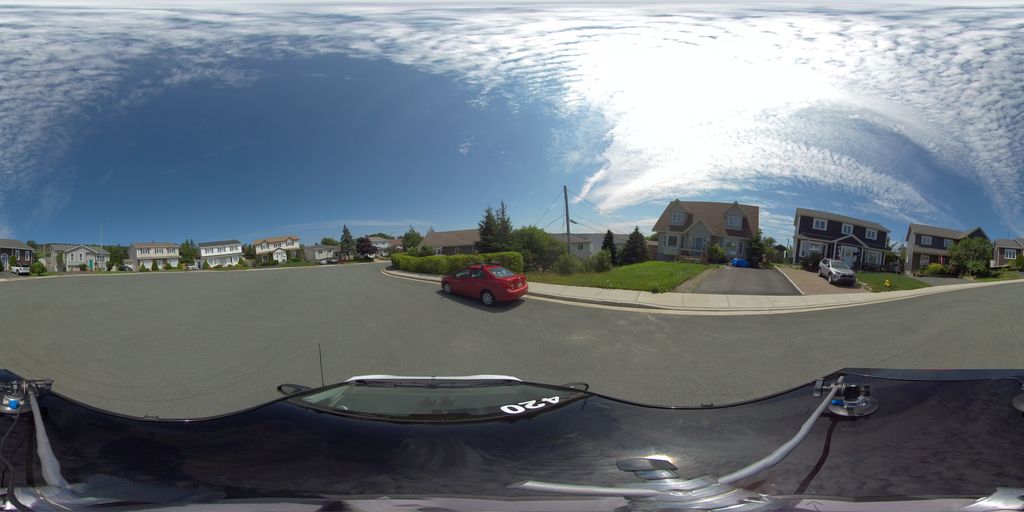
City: st_johns